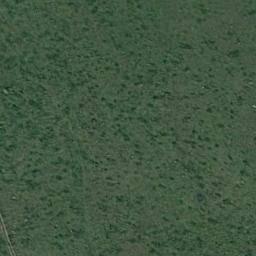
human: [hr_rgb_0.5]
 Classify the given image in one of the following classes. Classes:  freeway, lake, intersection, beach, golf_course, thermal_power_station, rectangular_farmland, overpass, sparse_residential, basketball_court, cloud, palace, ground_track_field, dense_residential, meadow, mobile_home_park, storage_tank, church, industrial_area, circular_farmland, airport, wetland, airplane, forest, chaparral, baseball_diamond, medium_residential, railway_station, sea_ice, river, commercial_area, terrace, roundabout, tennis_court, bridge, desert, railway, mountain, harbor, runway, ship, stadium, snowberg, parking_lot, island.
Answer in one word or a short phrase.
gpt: meadow